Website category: book
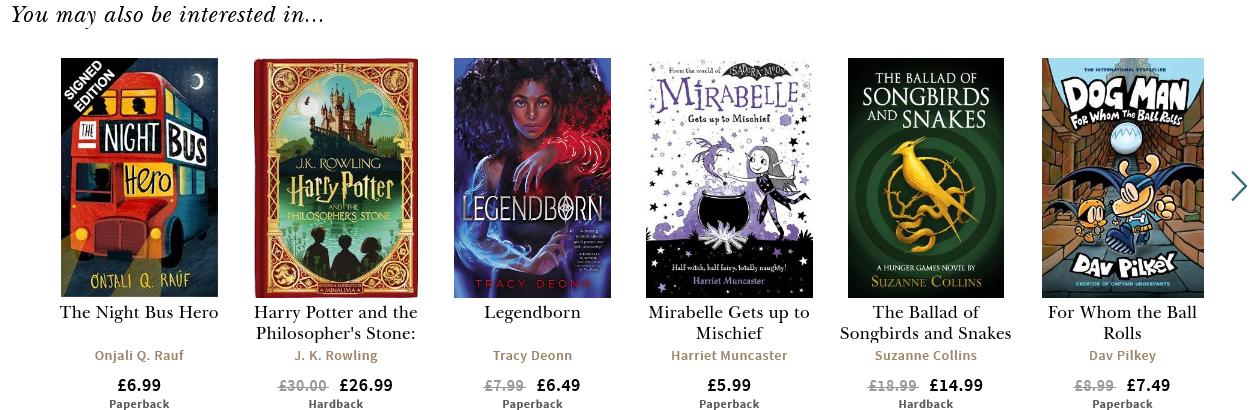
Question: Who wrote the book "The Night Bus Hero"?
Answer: Onjali Q. Rauf

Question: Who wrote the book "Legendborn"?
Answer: Tracy Deonn

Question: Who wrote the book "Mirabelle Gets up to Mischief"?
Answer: Harriet Muncaster

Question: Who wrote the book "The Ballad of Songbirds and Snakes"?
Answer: Suzanne Collins

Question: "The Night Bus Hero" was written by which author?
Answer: Onjali Q. Rauf

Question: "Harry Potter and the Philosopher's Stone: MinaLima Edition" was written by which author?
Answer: J. K. Rowling

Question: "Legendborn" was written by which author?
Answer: Tracy Deonn

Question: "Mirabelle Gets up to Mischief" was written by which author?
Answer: Harriet Muncaster

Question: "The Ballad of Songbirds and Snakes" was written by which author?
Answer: Suzanne Collins

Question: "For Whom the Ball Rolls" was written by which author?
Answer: Dav Pilkey

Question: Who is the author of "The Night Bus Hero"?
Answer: Onjali Q. Rauf

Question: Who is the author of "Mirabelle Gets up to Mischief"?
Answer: Harriet Muncaster

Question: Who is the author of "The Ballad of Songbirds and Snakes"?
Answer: Suzanne Collins

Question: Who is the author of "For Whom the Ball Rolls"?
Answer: Dav Pilkey

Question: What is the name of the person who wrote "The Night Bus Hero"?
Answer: Onjali Q. Rauf

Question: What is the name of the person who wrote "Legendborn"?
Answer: Tracy Deonn

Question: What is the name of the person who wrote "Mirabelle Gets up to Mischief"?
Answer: Harriet Muncaster

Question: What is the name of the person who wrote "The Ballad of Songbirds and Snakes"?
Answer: Suzanne Collins

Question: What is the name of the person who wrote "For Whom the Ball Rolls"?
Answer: Dav Pilkey

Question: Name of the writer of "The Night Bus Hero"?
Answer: Onjali Q. Rauf

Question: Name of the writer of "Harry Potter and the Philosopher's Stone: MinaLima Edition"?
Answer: J. K. Rowling

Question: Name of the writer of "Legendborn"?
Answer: Tracy Deonn

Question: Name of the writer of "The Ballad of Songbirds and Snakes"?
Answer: Suzanne Collins

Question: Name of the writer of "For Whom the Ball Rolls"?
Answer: Dav Pilkey

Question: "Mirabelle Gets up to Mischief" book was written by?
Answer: Harriet Muncaster

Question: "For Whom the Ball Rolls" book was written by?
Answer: Dav Pilkey

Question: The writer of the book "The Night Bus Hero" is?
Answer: Onjali Q. Rauf

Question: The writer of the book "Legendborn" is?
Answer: Tracy Deonn

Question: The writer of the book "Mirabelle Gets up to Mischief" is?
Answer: Harriet Muncaster

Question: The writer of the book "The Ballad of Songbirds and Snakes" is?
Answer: Suzanne Collins

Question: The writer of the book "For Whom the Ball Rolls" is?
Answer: Dav Pilkey

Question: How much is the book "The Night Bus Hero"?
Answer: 6.99

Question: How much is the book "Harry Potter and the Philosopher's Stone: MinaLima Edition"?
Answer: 26.99

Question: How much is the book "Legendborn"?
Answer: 6.49

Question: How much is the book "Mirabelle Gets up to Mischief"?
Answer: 5.99

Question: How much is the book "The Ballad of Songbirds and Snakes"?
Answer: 14.99

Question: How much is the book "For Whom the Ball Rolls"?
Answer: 7.49

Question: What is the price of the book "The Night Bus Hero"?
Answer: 6.99

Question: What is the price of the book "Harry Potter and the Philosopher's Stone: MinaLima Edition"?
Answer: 26.99

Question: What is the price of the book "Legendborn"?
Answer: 6.49

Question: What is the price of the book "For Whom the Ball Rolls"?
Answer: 7.49

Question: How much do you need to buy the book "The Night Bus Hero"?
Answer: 6.99

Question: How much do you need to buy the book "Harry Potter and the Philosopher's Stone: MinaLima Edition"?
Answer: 26.99

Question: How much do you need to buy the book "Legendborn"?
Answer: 6.49

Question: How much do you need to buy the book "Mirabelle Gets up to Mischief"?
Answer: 5.99

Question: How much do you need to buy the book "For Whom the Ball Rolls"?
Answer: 7.49

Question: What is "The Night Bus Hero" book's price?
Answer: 6.99

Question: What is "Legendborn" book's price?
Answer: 6.49

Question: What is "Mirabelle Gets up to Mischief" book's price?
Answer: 5.99

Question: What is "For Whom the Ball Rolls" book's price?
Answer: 7.49

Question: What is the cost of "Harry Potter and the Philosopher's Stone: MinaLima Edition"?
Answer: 26.99

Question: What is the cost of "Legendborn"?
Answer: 6.49

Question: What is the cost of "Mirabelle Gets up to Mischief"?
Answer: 5.99

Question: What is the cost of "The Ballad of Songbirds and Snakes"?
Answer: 14.99

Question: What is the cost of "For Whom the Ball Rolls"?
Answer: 7.49

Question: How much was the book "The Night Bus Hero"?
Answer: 6.99

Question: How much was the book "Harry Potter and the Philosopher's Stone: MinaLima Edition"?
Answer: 26.99

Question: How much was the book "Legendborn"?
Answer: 6.49

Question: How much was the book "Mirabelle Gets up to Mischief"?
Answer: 5.99

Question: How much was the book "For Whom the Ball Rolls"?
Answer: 7.49

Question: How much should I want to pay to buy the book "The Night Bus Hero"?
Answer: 6.99

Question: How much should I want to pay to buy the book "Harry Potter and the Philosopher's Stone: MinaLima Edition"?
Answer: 26.99

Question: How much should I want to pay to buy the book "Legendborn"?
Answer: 6.49

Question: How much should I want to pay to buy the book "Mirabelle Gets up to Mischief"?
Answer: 5.99